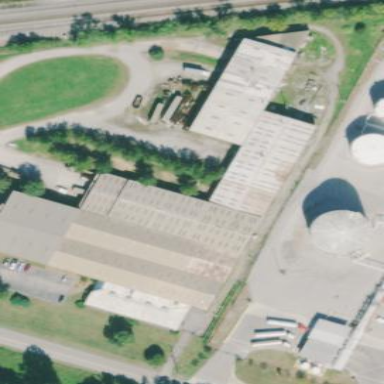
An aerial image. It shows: Manufacturing building.